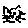
Label: cat